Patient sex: M
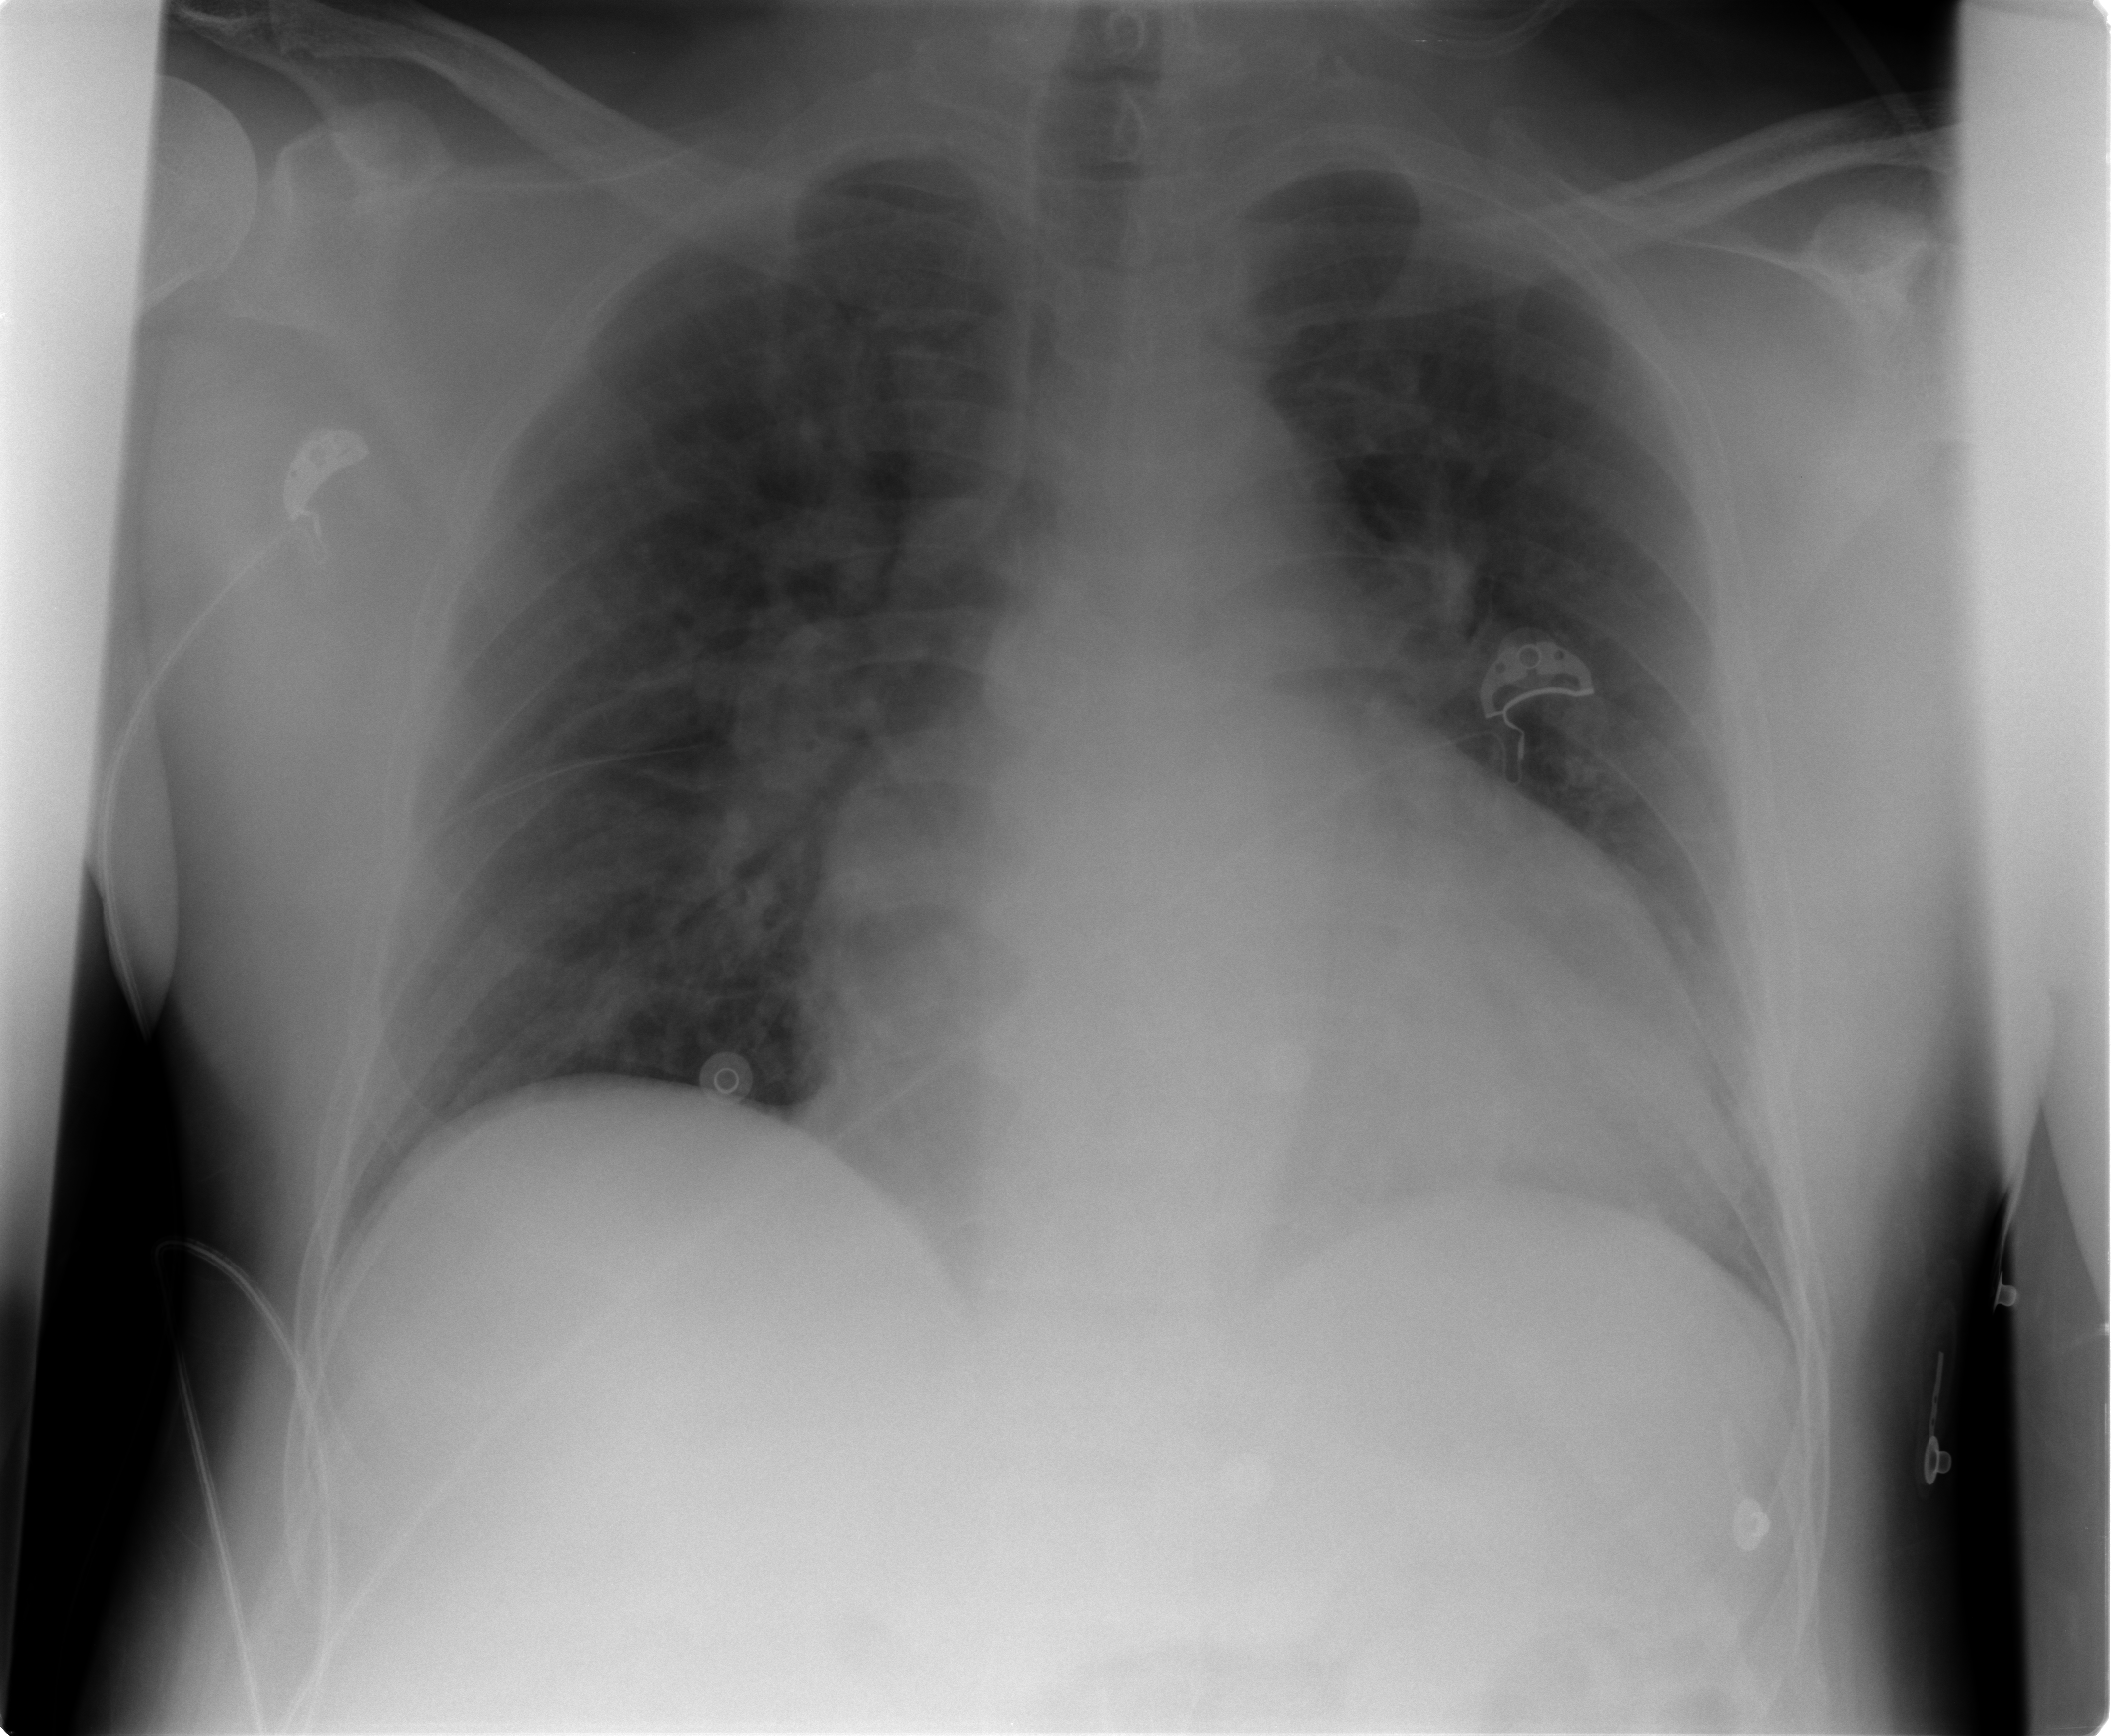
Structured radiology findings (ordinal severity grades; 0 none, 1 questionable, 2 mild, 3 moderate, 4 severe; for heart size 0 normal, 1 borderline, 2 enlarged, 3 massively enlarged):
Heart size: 2
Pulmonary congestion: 3
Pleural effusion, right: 0
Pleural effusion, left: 0
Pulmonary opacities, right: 2
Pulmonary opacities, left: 2
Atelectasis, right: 2
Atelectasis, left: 2